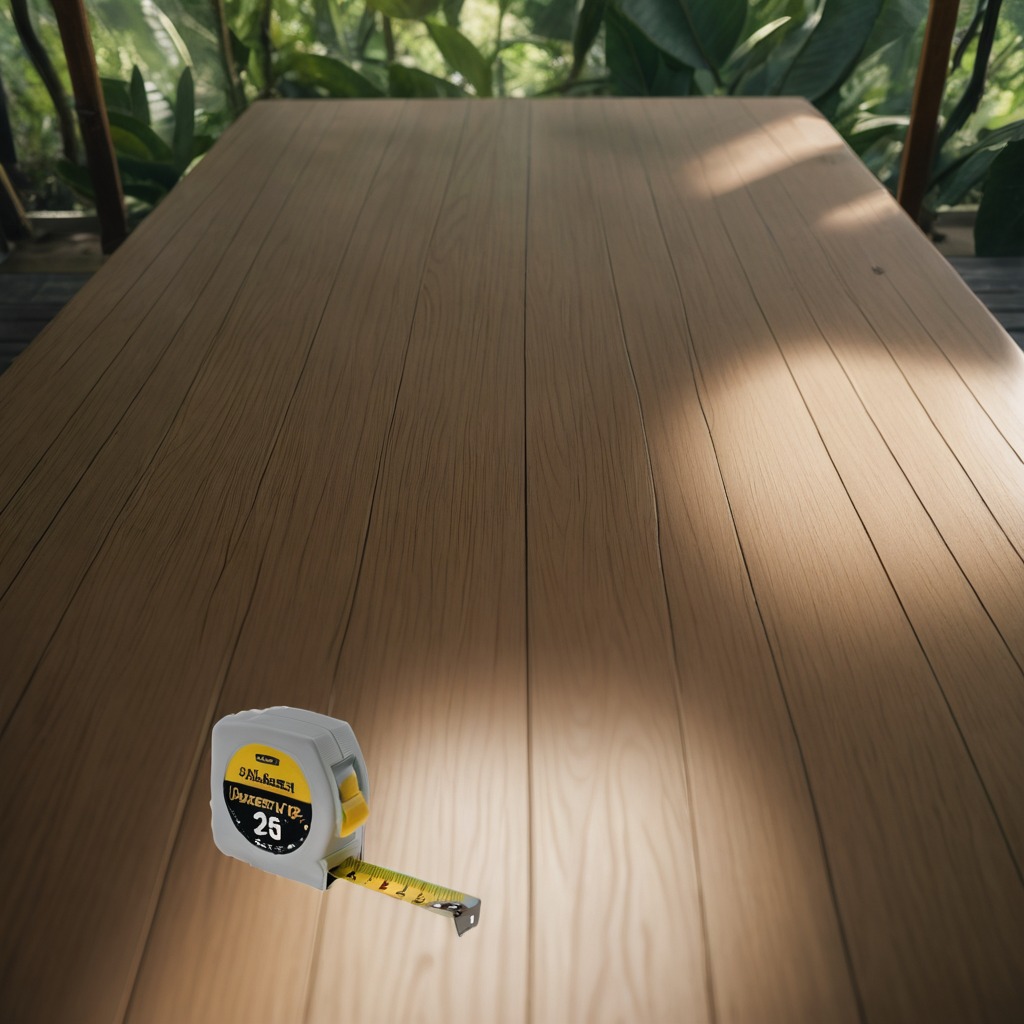
A measuring tape lies on a wooden table inside a jungle field workshop tent humid ambient light worn but